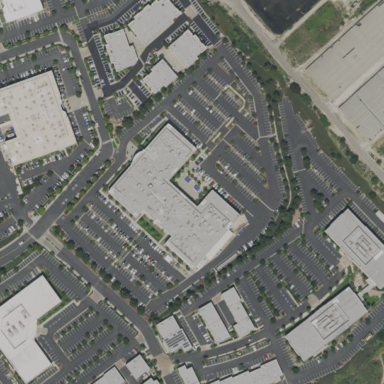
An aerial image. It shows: Commercial area.